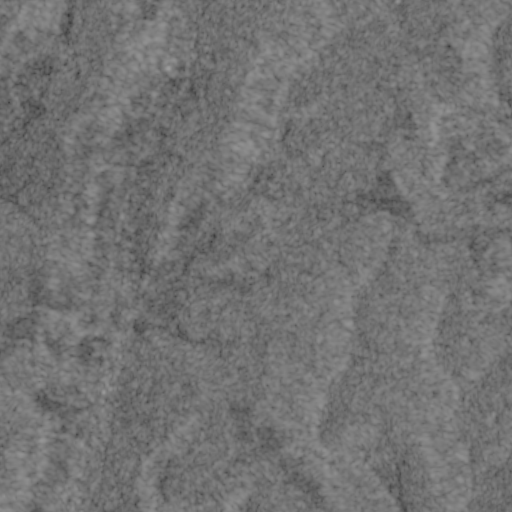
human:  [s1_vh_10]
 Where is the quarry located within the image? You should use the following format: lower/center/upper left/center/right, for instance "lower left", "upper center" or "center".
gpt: The quarry is located in the center right of the image.
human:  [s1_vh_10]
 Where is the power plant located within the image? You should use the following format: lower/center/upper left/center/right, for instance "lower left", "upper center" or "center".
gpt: There is no power plant in the image.

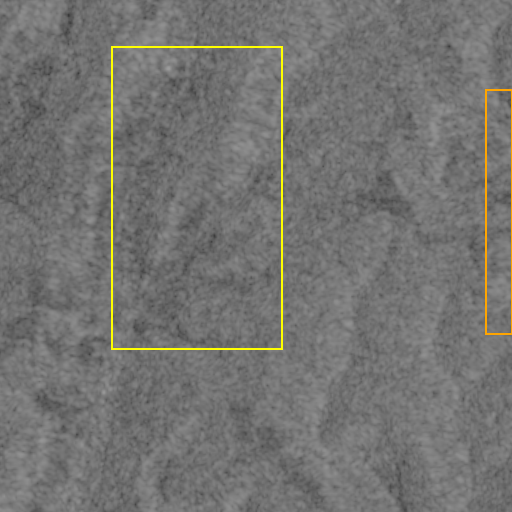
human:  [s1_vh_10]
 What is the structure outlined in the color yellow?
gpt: The structure outlined in yellow is a crop field.
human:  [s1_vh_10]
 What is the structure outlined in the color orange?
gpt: The structure outlined in orange is a quarry.
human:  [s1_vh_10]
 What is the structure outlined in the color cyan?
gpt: There is no cyan outline.